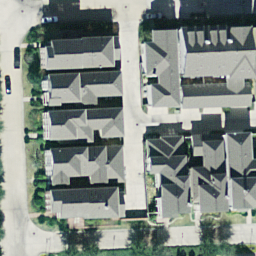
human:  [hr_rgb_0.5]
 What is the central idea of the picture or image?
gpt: dense residential